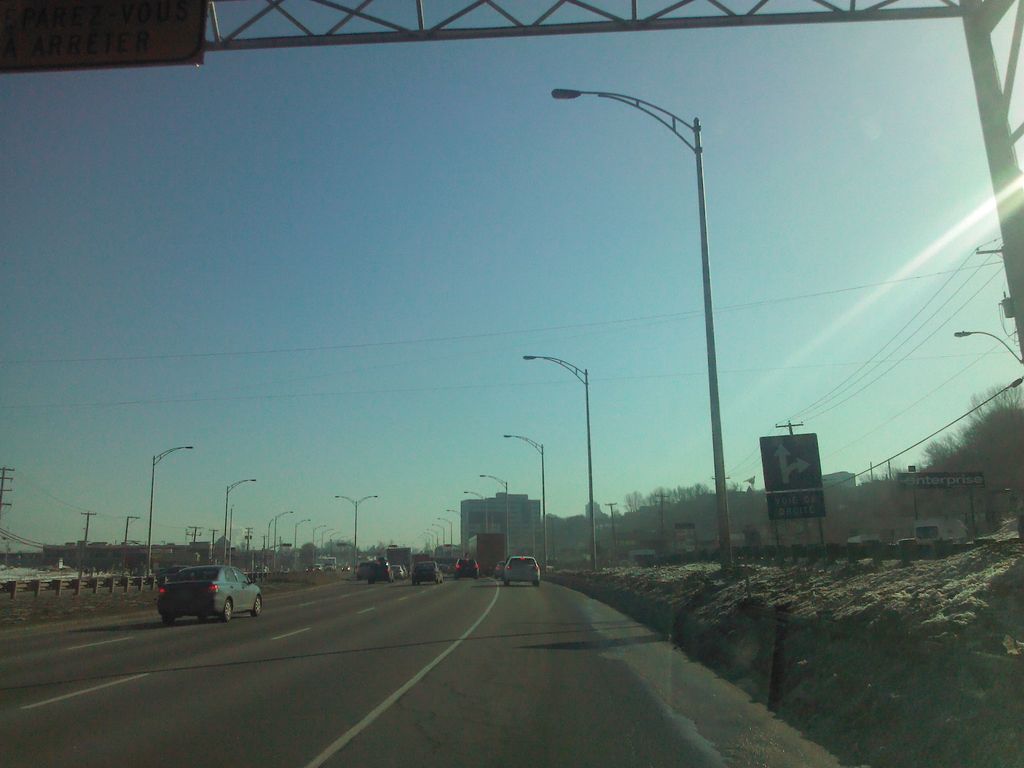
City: quebec_city